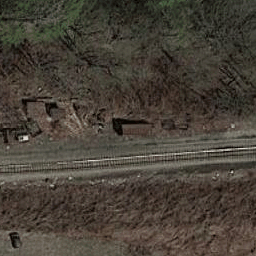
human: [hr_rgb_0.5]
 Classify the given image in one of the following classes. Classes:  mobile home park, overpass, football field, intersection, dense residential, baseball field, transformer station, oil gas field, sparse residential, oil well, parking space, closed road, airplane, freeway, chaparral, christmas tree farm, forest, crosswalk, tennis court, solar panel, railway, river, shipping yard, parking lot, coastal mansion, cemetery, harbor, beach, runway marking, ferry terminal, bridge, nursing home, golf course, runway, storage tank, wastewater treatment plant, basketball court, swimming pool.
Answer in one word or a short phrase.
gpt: railway